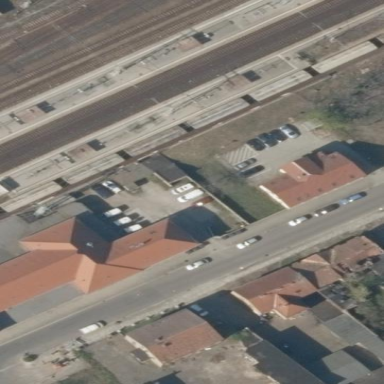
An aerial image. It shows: Platform at the railway with shelter for public transport.